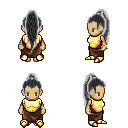
a pixel art fantasy rpg character, female body template, human, tanned skin, gold chest armor, robe skirt, gray extra-long topknot hairstyle, bracelets, gold boots, four views (front, back, left, right), 2x2 character sprite sheet, small pixel art, hard edges, no anti-aliasing